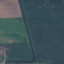
Land use / land cover: AnnualCrop